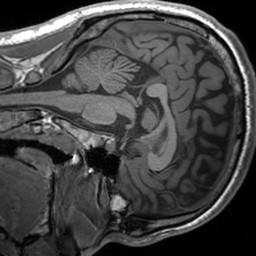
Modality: T1w
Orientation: sagittal
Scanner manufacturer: siemens
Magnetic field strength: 3 T
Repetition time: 1.54 s
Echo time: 0.00234 s